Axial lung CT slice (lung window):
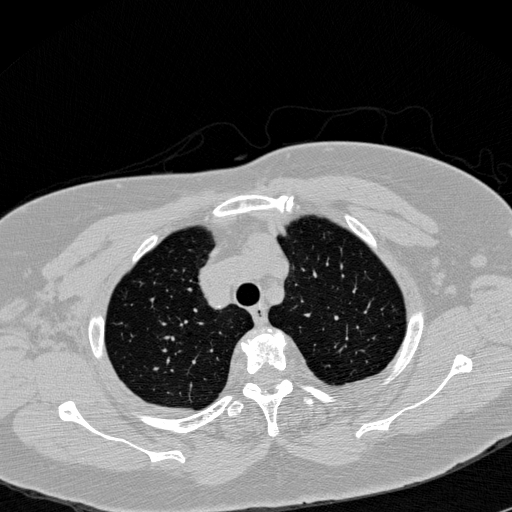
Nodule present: no